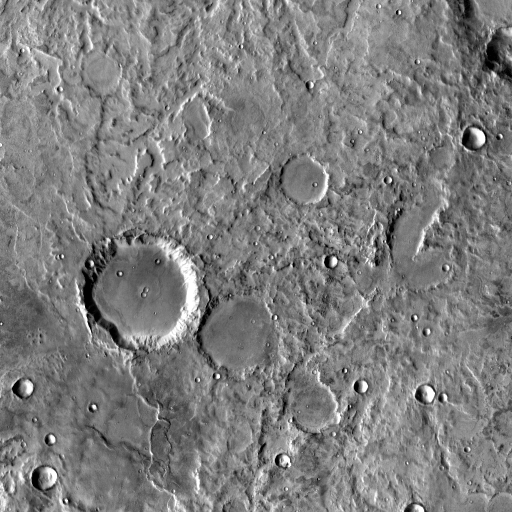
Crater classes present: Background, Other, Buried